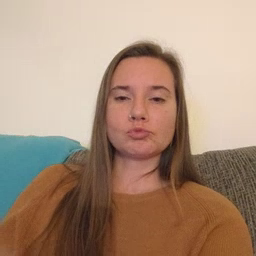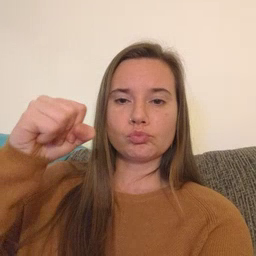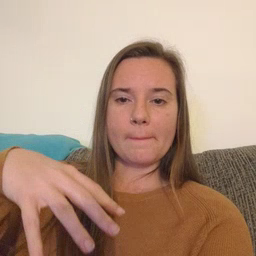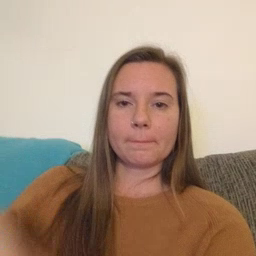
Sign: drop